Chest X-ray:
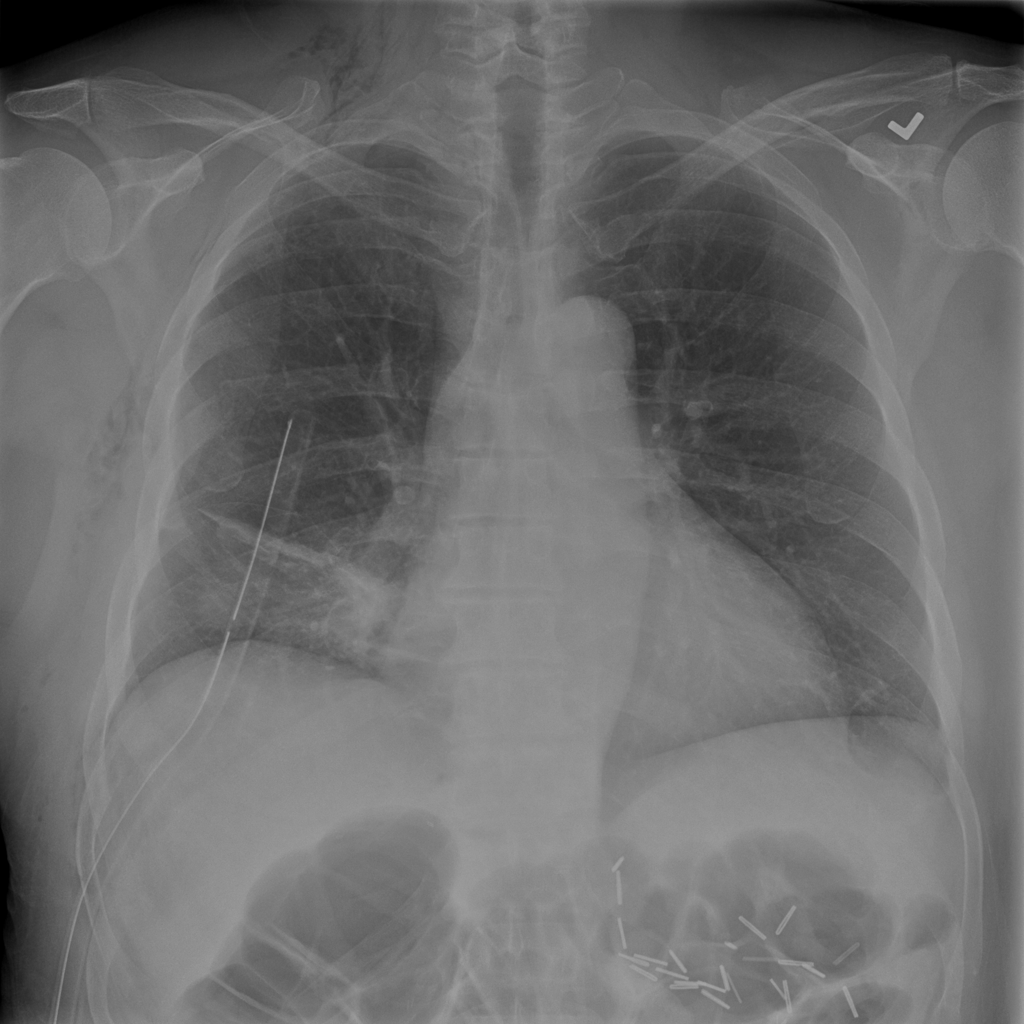
Findings: Consolidation, Fracture
No abnormal finding: no